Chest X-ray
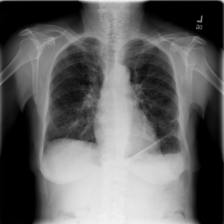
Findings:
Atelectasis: negative
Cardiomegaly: negative
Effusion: negative
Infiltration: negative
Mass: negative
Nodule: negative
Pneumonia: negative
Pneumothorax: negative
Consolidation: negative
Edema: negative
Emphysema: negative
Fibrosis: positive
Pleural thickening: negative
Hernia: negative